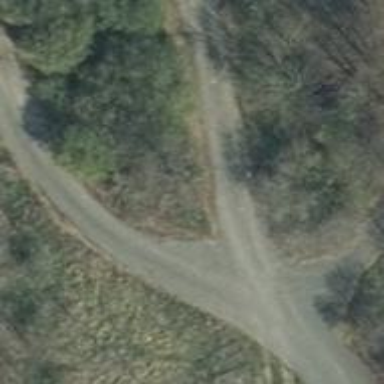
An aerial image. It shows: Gravel track with grade2 tracktype.